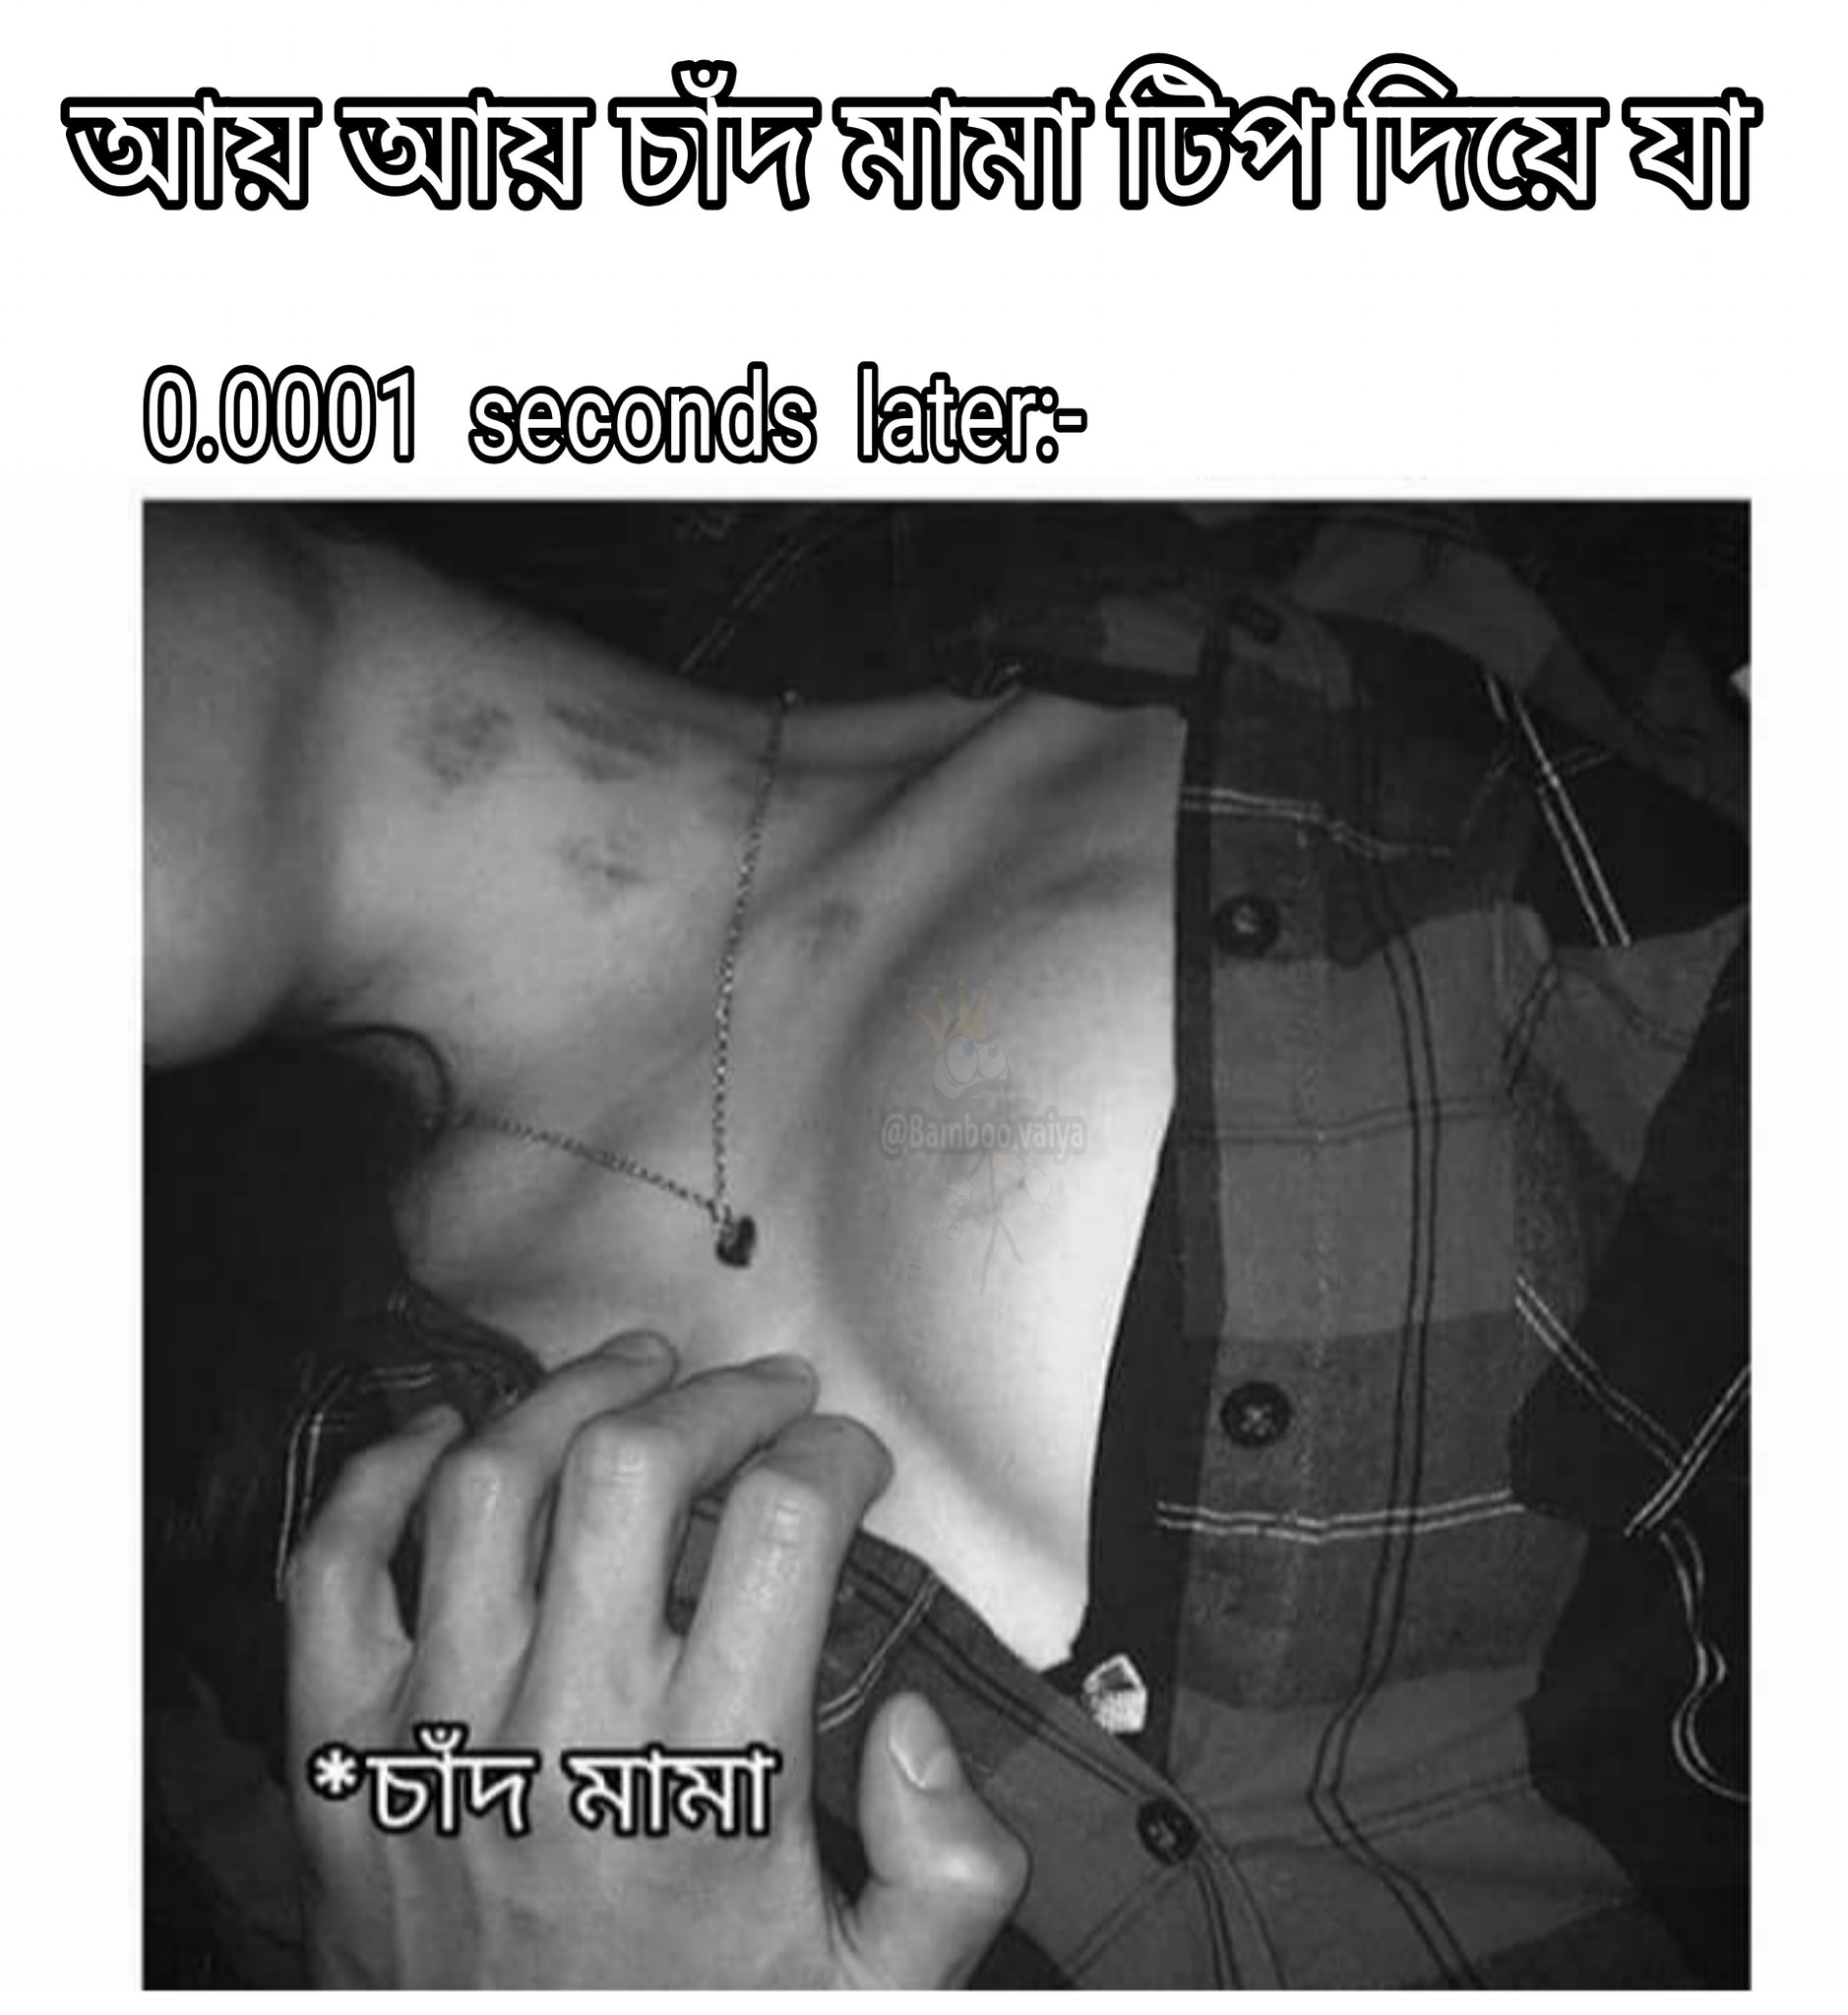
Caption: আয় আয় চাঁদ মামা টিপ দিয়ে যা   0.0001 seconds later:-     *চাঁদ মামা
Label: hate